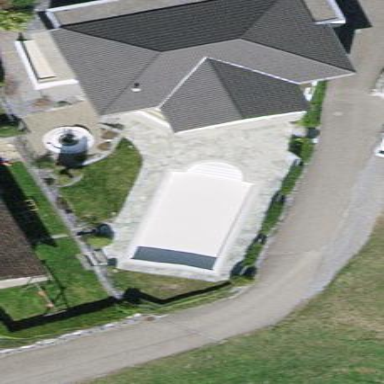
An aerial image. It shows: Swimming pool located in leisure land.